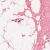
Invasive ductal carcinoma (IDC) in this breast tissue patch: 0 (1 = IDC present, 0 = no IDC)